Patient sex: M
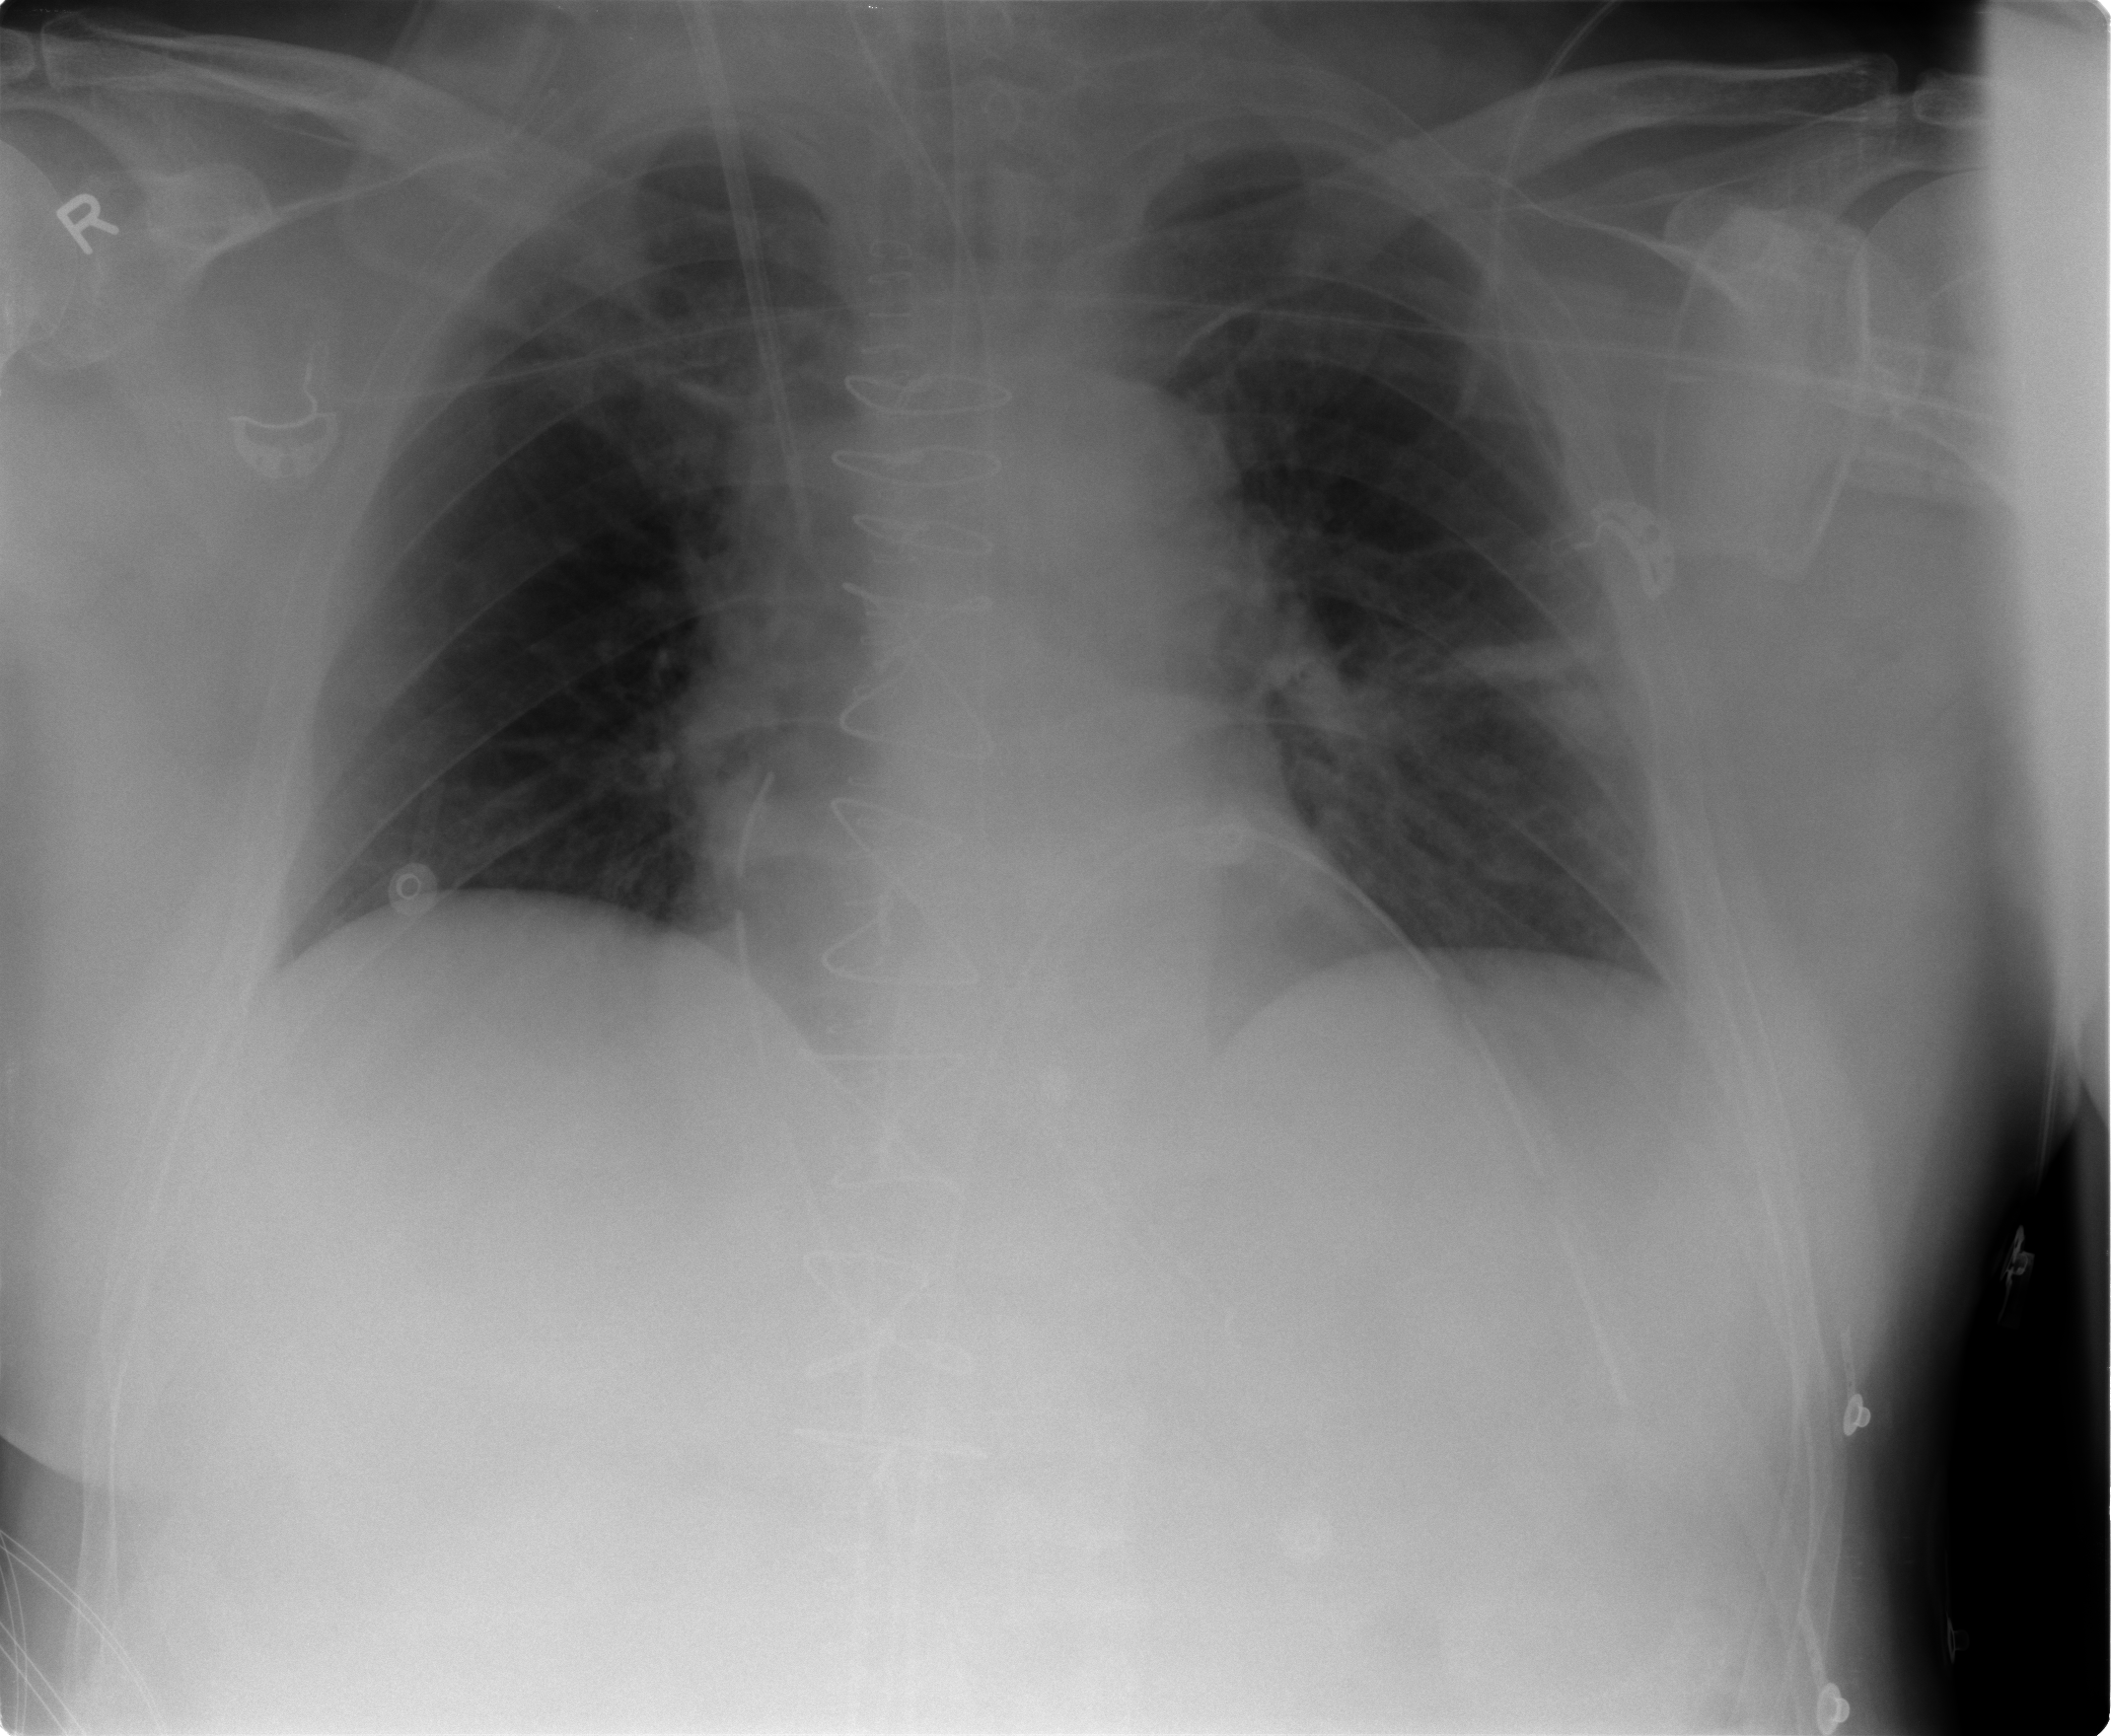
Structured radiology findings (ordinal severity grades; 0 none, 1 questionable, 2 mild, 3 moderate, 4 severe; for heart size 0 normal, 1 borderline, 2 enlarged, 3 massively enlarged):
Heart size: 0
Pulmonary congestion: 1
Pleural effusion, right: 0
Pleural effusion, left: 0
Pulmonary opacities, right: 0
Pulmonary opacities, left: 2
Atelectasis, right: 0
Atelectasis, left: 2